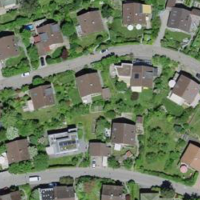
EUNIS habitat code: 55
Species observed at this site:
Cardamine pratensis